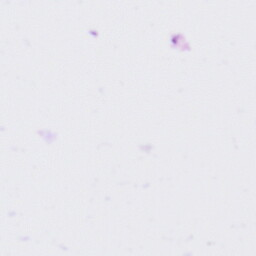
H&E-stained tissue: Tonsil